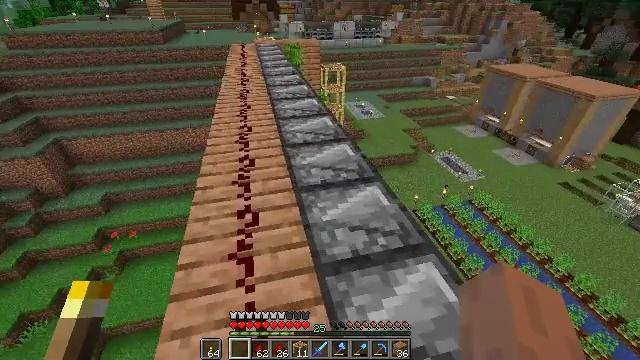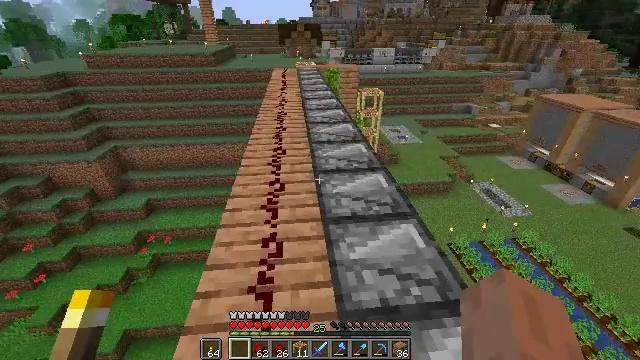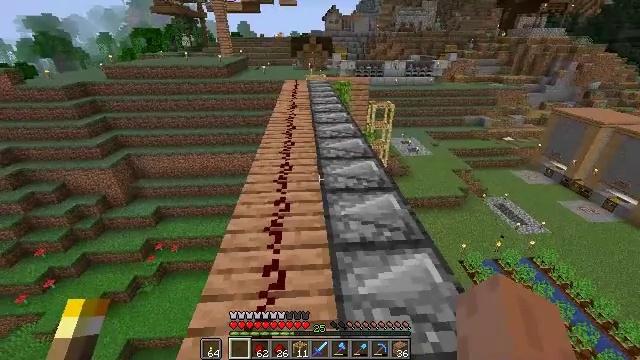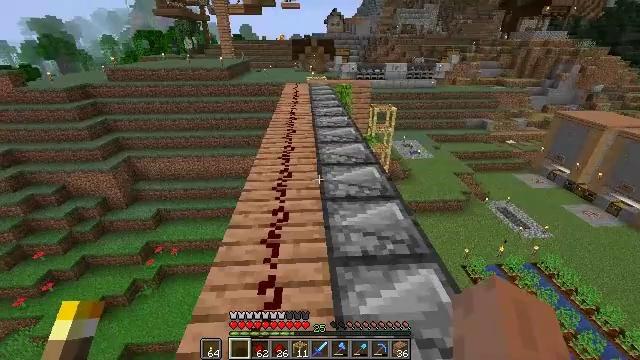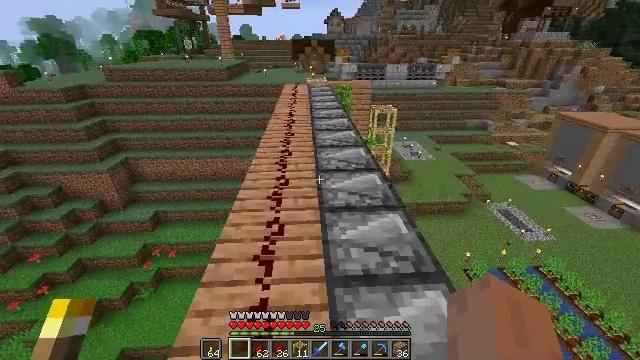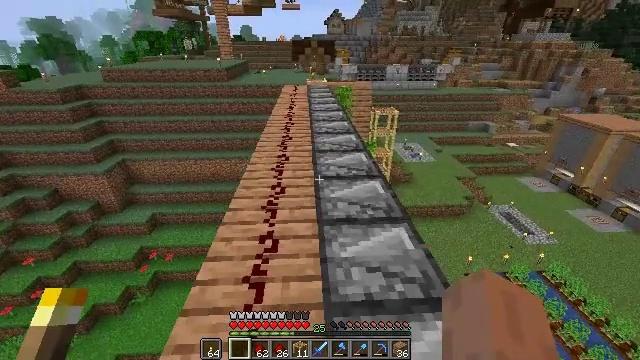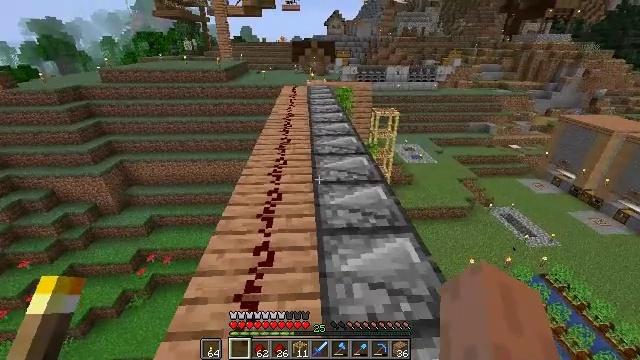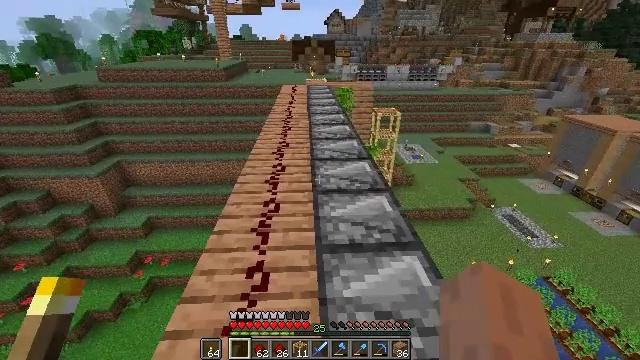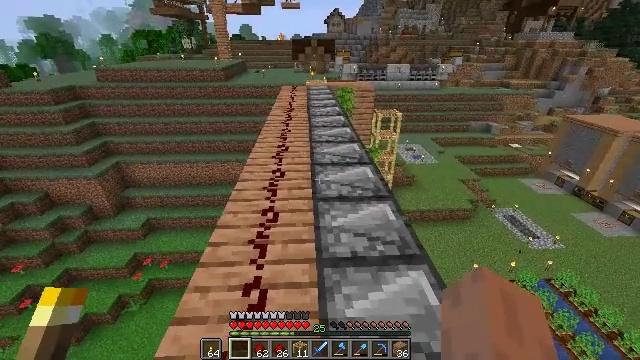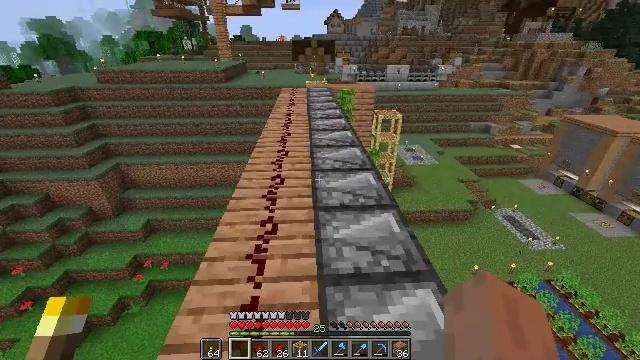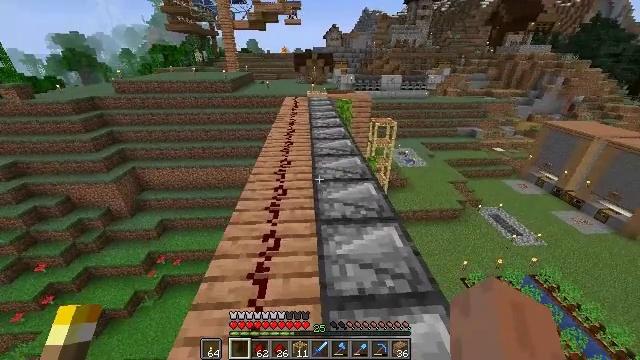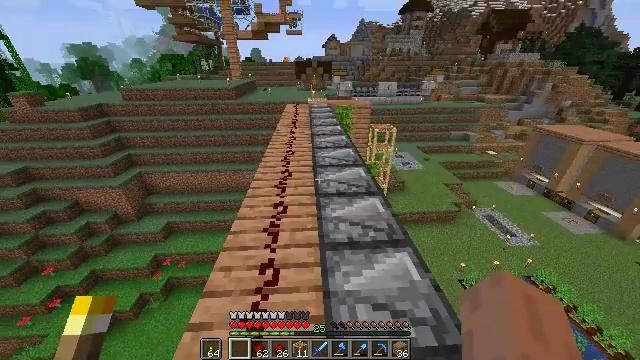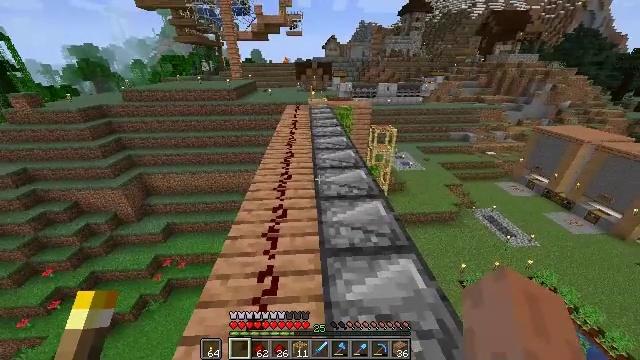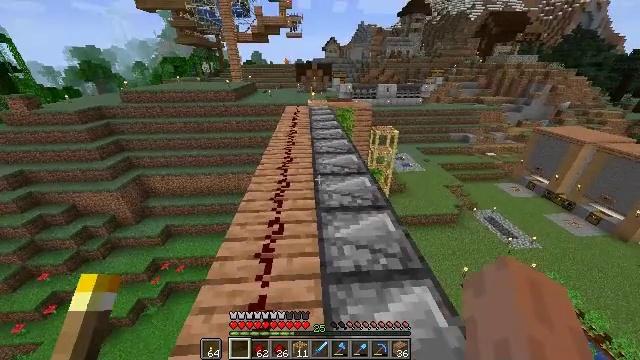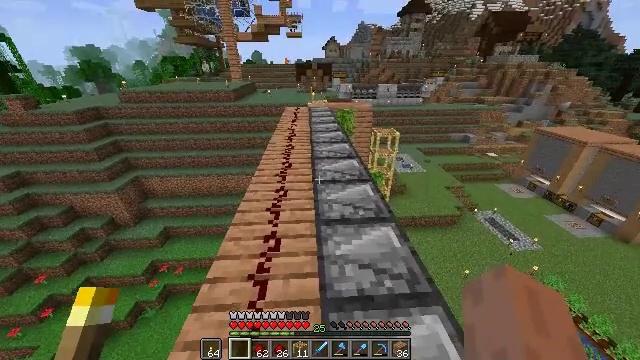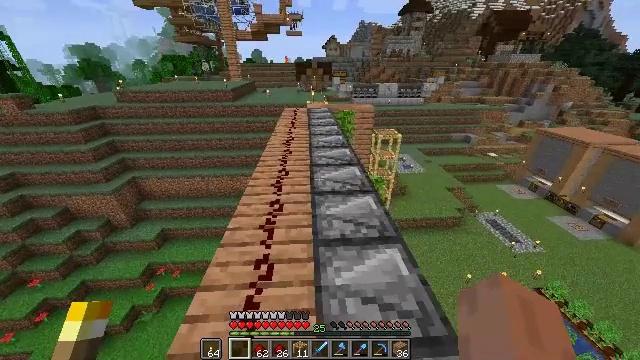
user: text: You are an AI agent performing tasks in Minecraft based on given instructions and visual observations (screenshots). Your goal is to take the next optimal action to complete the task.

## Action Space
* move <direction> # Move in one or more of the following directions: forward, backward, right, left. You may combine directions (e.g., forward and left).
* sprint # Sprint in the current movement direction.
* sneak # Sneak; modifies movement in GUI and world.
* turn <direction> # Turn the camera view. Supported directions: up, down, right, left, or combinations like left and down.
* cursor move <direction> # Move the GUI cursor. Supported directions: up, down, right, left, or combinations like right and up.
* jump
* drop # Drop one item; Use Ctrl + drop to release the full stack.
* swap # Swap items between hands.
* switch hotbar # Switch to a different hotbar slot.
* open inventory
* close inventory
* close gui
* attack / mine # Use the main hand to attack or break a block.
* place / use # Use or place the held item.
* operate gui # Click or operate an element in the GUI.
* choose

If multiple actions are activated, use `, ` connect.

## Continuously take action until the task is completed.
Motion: motion action
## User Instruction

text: Harvest bamboo from the farm.
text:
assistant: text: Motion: move forward, turn left and up
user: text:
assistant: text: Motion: move forward, turn left and up
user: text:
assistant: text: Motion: move forward
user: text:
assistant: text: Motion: move forward
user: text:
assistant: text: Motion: move forward
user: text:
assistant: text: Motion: move forward
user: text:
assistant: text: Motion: move forward
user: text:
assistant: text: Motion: move forward, sprint
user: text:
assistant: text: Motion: move forward, sprint
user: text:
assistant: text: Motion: move forward, sprint
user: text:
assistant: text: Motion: move forward
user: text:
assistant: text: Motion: move forward
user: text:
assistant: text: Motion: move forward, sprint
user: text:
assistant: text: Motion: move forward, sprint
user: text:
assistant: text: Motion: move forward, sprint
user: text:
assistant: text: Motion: move forward, sprint
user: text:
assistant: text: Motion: move forward
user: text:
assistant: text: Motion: move forward
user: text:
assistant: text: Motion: move forward
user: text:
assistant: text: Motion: move forward, sprint
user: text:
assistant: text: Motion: move forward, sprint
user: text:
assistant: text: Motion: move forward, sprint
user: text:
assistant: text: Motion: move forward, sprint
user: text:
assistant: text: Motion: move forward
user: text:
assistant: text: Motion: move forward
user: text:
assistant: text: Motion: move forward, sprint
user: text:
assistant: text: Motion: move forward, sprint
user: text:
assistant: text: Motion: move forward, sprint
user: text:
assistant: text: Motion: move forward, sprint
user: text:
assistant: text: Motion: move forward, sprint